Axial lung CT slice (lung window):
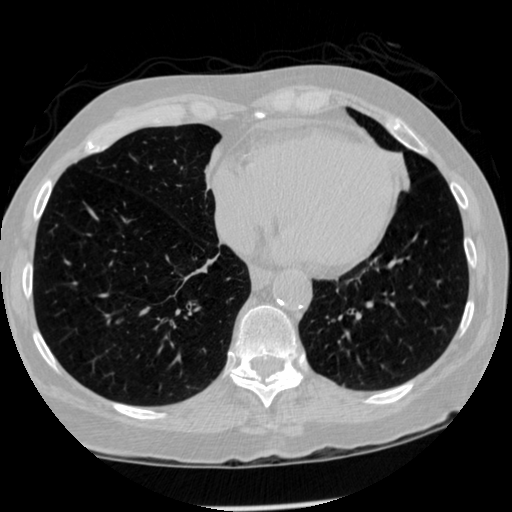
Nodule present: no